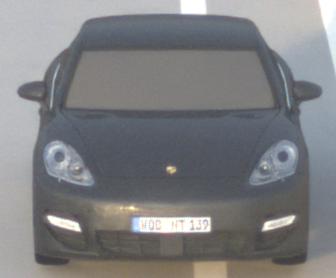
Make: Porsche
Model: Panamera
Detailed model: Panamera (970)
Model produced from: 2010/05
Model produced until: 2013/04
Doors: 5
Color: gray
Road condition: dry road
Daytime: sunrise or sunset
Contrast: low contrast